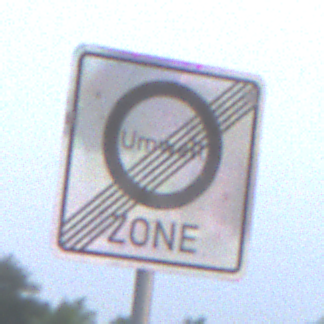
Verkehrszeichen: EndeUmweltzone
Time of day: SunriseSunset
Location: Outdoor (Nature)
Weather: Overcast
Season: NotSpecified
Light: Natural